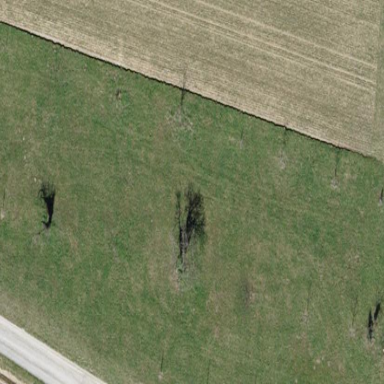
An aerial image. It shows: Orchard.